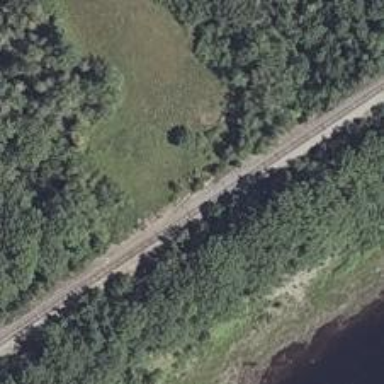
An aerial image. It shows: Disused railway spur line.